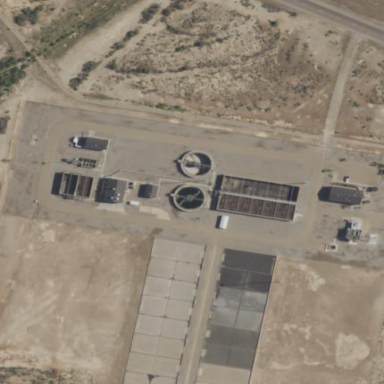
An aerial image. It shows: Wastewater plant.